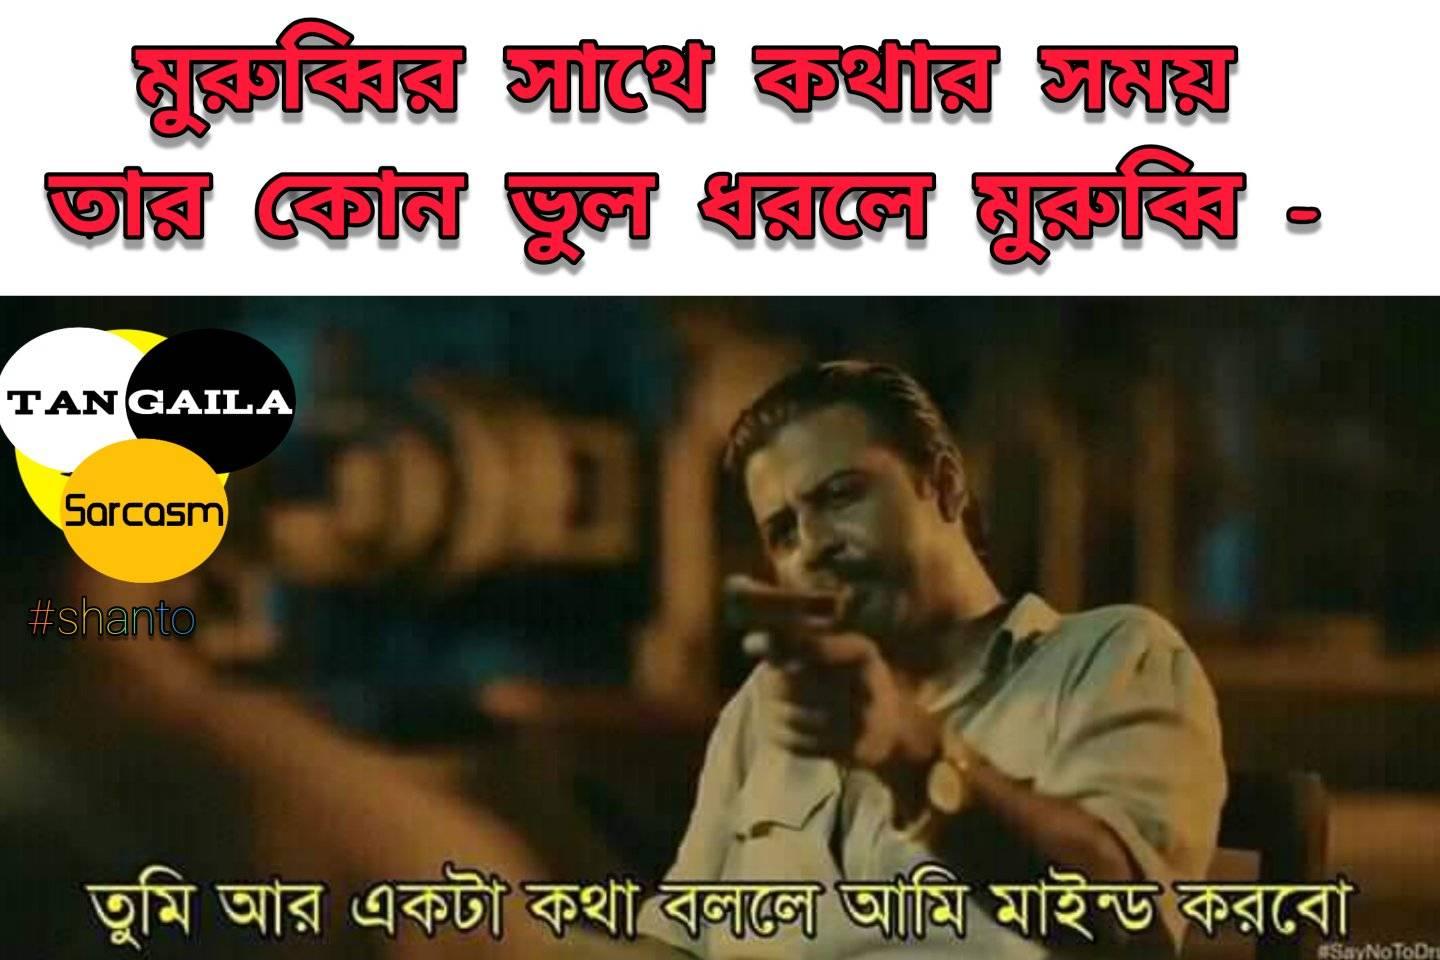
Caption: মুরুব্বির সাথে কথার সময় তার কোন ভুল ধরলে মুরুব্বি -   তুমি আর একটা কথা বললে আমি মাইন্ড করবো
Label: non-hate